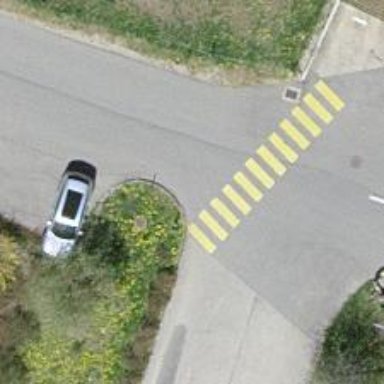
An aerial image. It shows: Marked crossing on the road.